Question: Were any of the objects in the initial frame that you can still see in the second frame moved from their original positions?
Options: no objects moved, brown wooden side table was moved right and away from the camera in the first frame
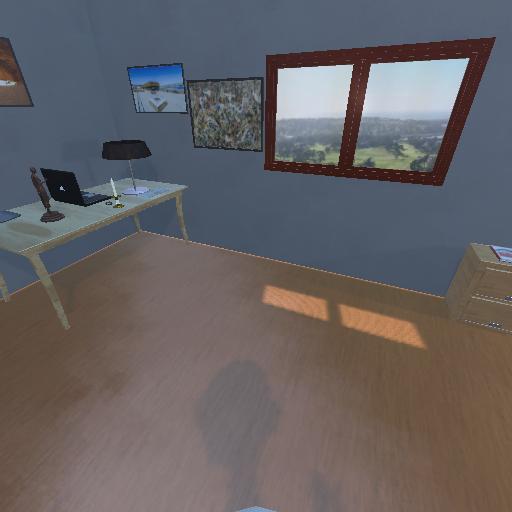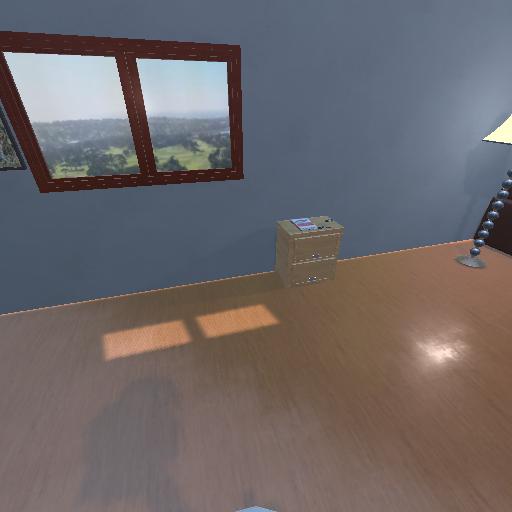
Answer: no objects moved